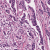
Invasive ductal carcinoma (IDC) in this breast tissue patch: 1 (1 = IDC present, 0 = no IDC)